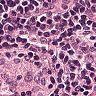
Metastatic tissue present: no